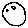
Label: moon